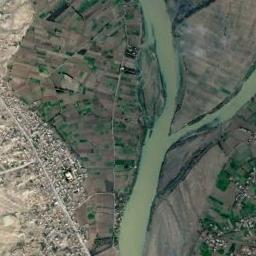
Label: river